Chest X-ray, PA view. Patient: 48 years old, sex M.
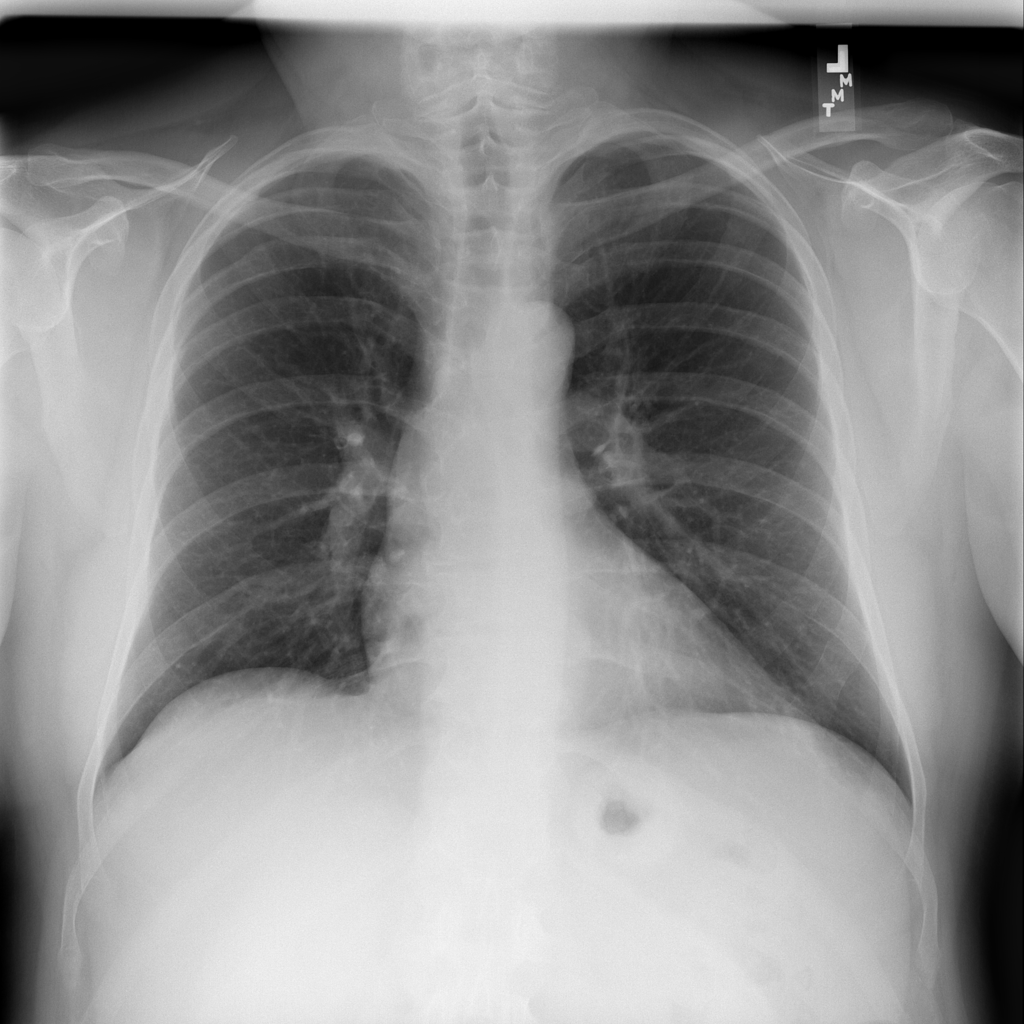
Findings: No Finding